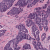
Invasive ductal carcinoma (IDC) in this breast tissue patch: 1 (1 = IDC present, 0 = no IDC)